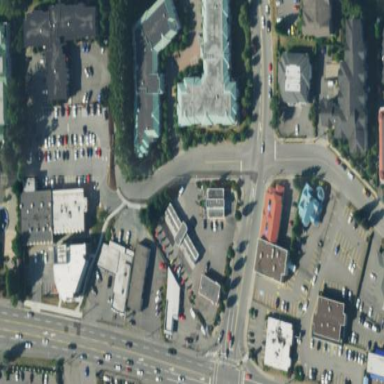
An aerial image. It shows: Retail area with car wash facility.